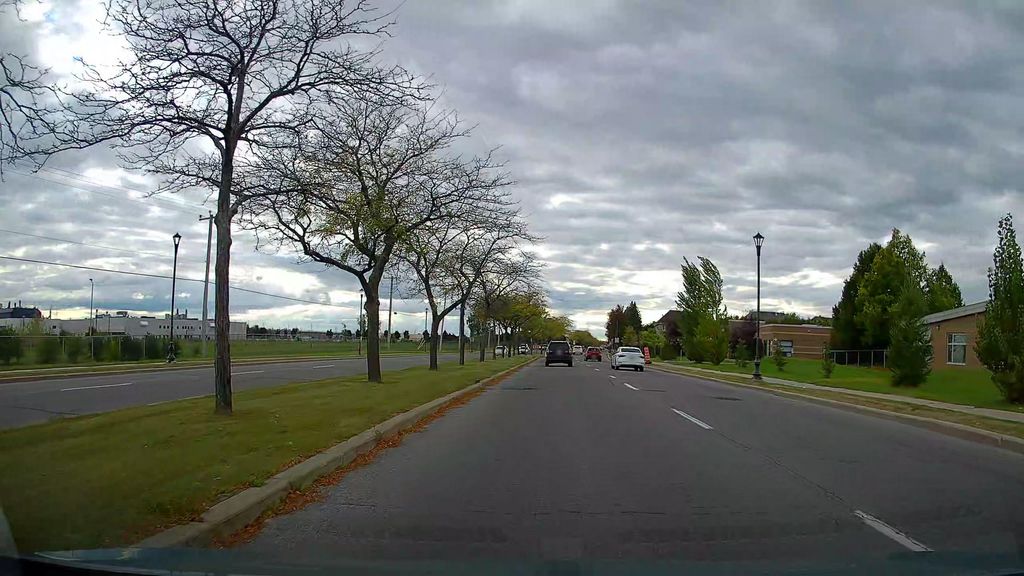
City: montreal